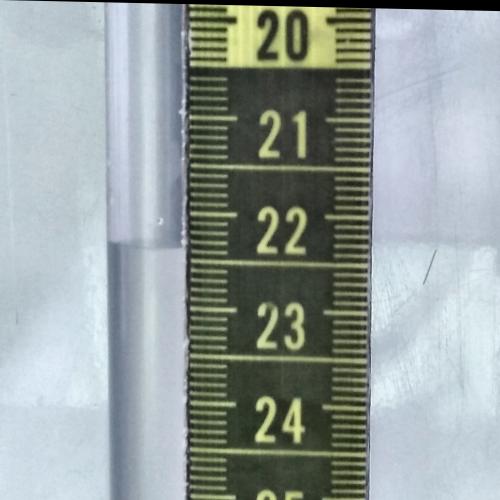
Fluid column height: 22.4 cm